Question: I know this is an easy one, but I just started working with plists, and I am having trouble. I can write the Array to the plist no problem, but when I try to add a second array it just replaces the previous one.
Here's the code:
'''
self.excersizeArray = [[NSMutableArray alloc] initWithCapacity:4];
[excersizeArray addObject:excersizeName];
[excersizeArray addObject:numSets];
[excersizeArray addObject:time];
[excersizeArray addObject:restTime];
self.excersizesArray = [[NSMutableArray alloc] initWithCapacity:20];
[excersizesArray addObject:excersizeArray];
'''
Here is the plist:

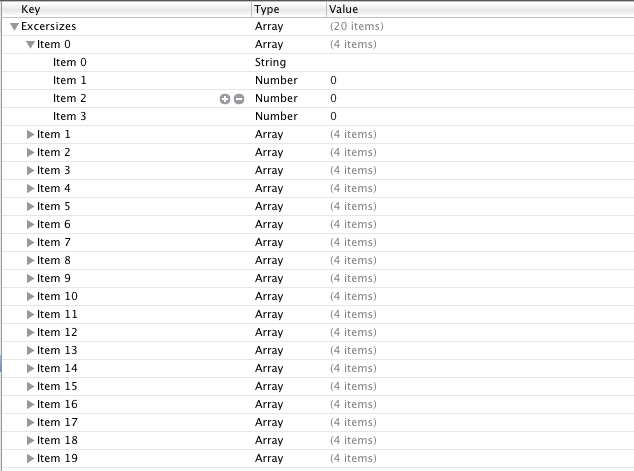
Answer: Try using the 'NSMutableArray' method 'addObjectsFromArray:' to add the contents of the array rather than the array itself. For example,
'''
self.excersizeArray = [[NSMutableArray alloc] initWithCapacity:4];
[excersizeArray addObject:excersizeName];
[excersizeArray addObject:numSets];
[excersizeArray addObject:time];
[excersizeArray addObject:restTime];
self.excersizesArray = [[NSMutableArray alloc] initWithCapacity:20];
[excersizesArray addObjectsFromArray:excersizeArray];
'''
All I've changed is the last line. This will add the contents of the array rather than the array itself.